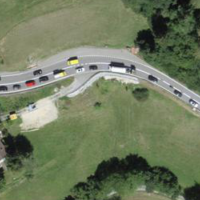
EUNIS habitat code: 24
Species observed at this site:
Stachys recta